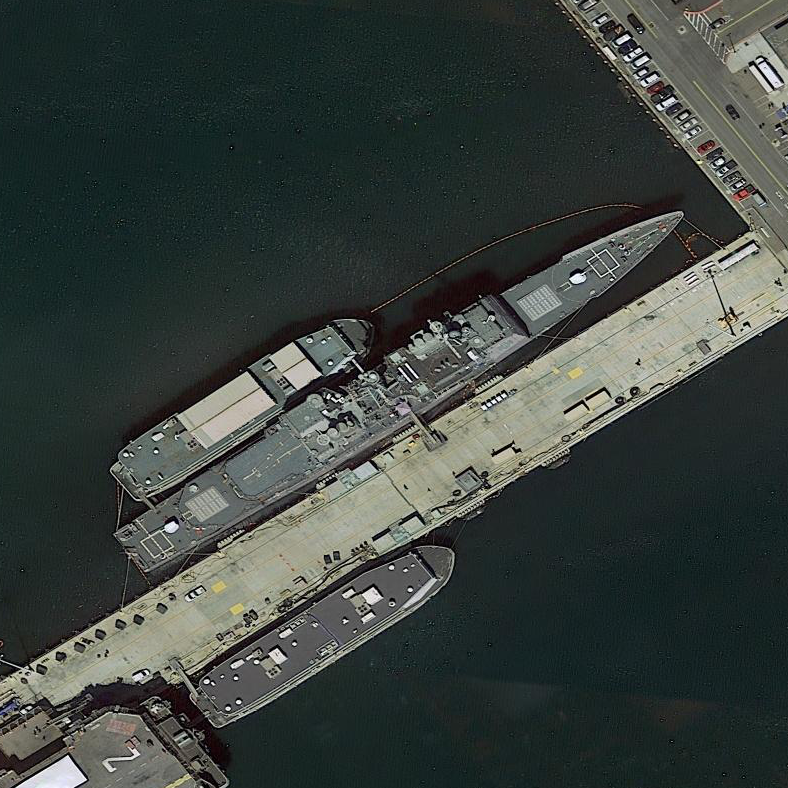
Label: cruiser